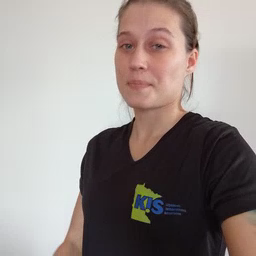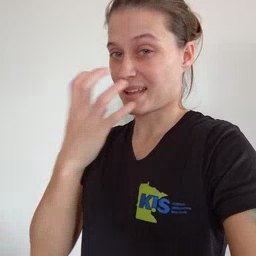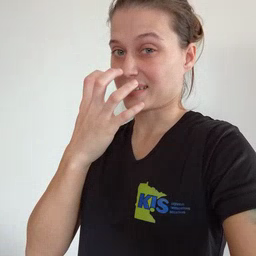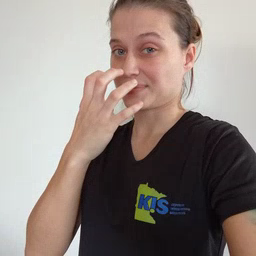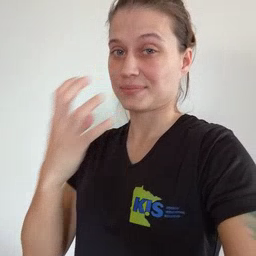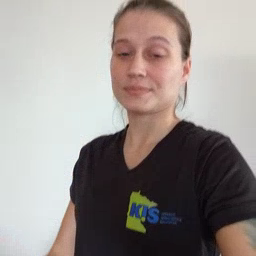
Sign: mad